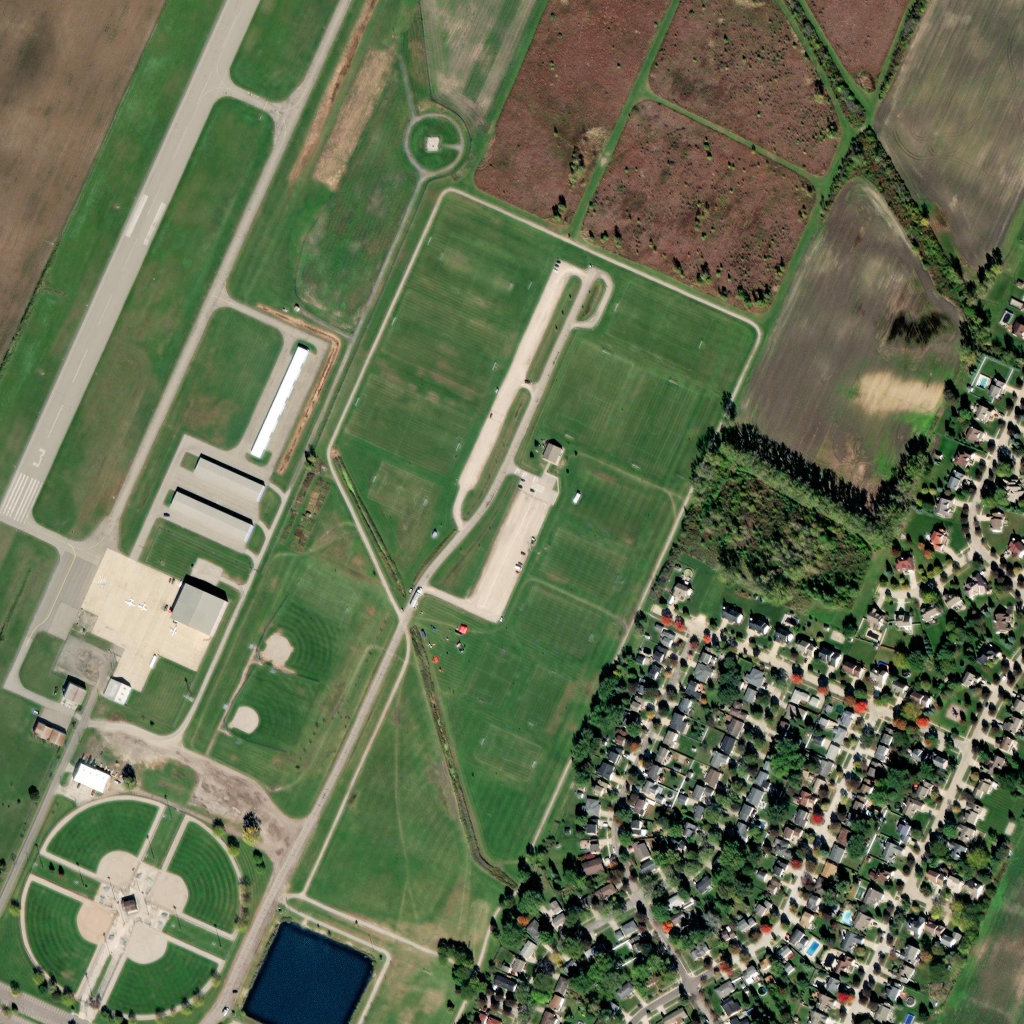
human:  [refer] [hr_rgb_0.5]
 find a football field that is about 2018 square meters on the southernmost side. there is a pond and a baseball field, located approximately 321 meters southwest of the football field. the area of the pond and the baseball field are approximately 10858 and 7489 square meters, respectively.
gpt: <box>[[46, 70, 52, 76, 0]]</box>